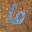
Label: 6